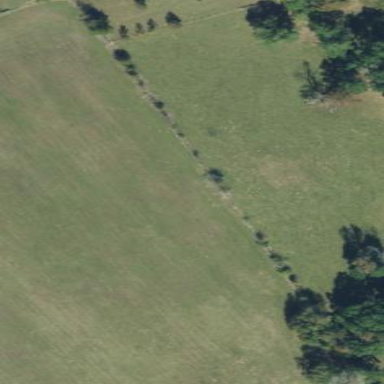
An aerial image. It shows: Pasture area used as meadow.